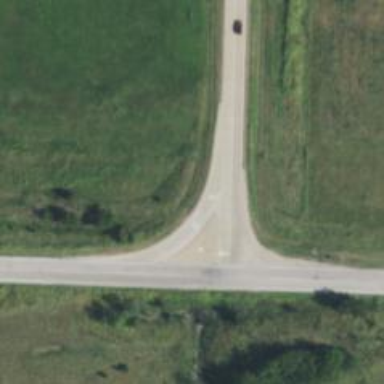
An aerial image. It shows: Tertiary link road.